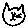
Label: cat